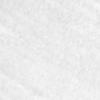
Label: no_change